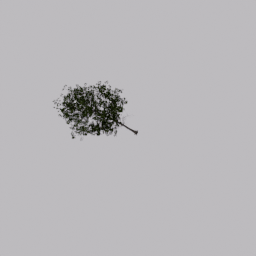
Label: nature